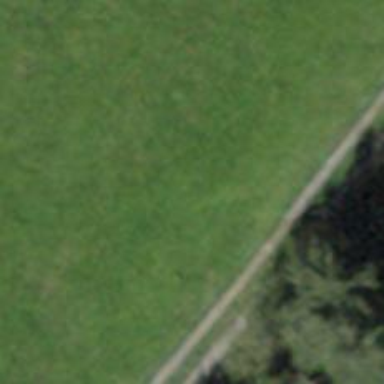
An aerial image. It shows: Unpaved track road.